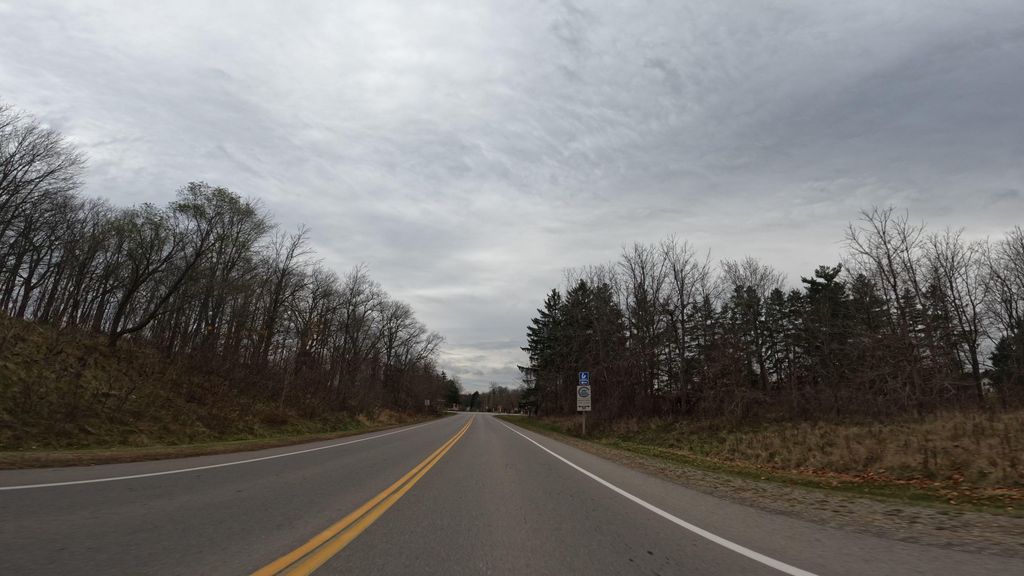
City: hamilton